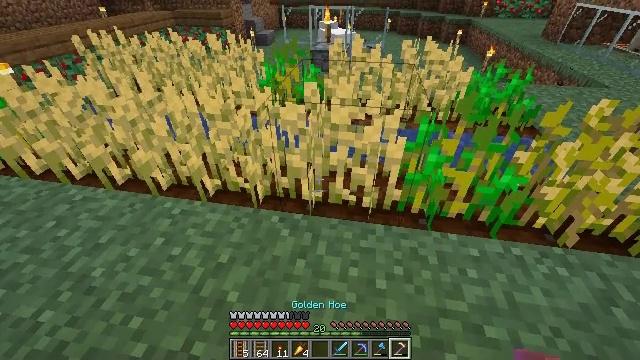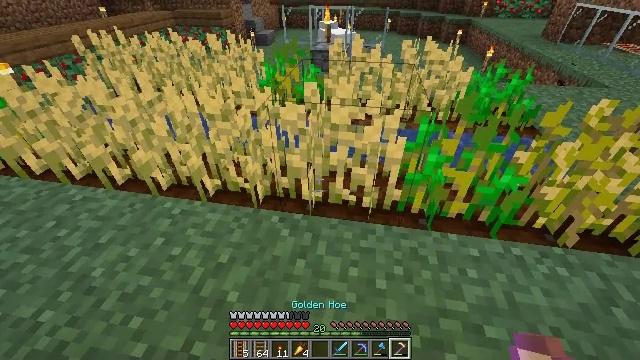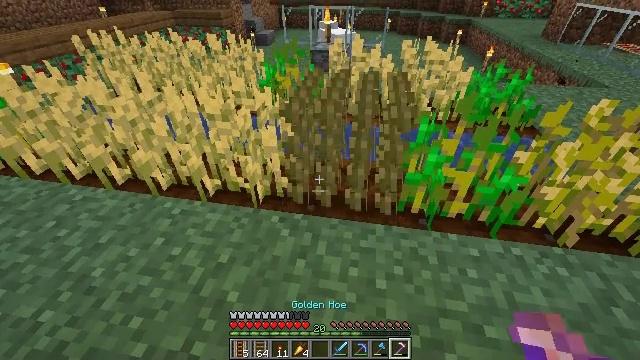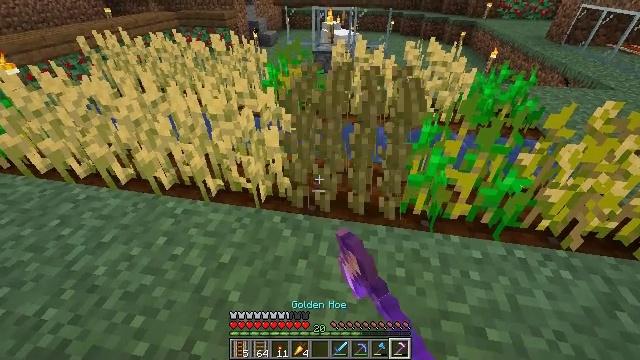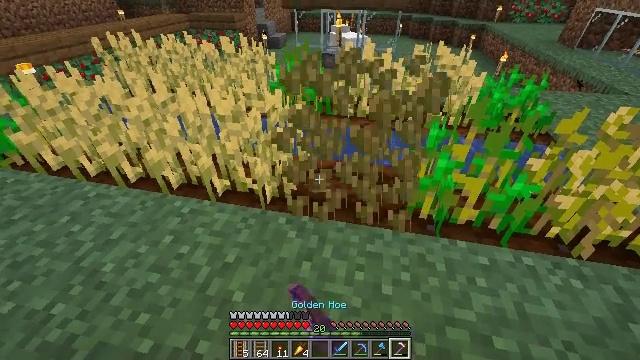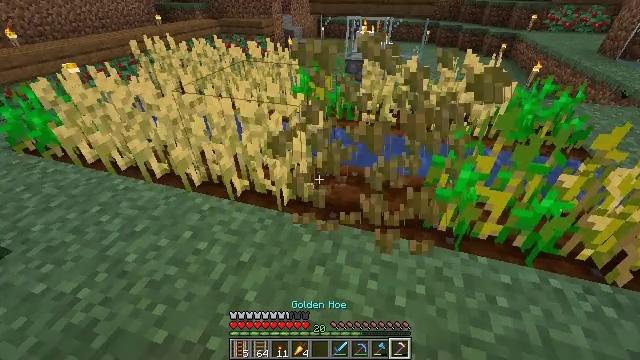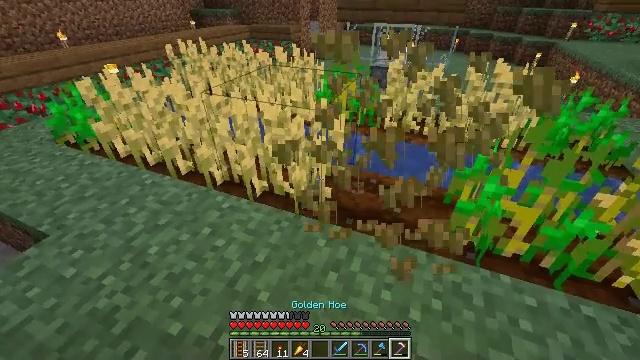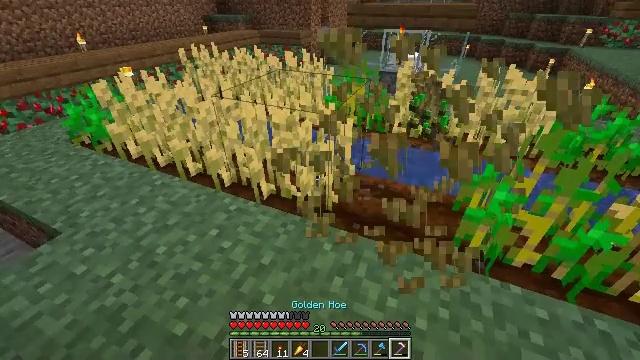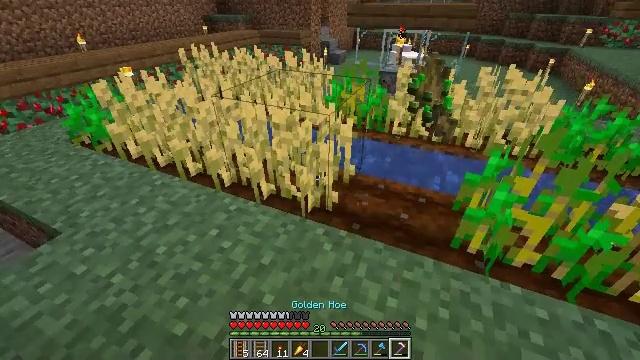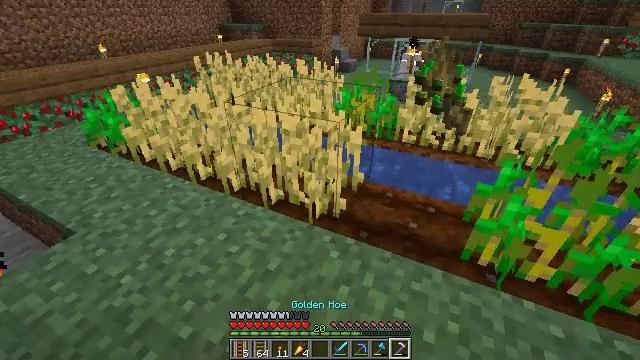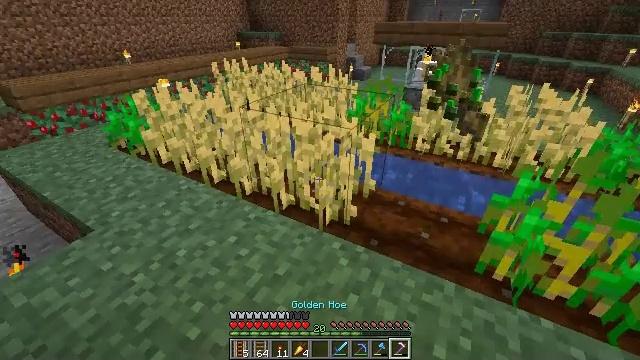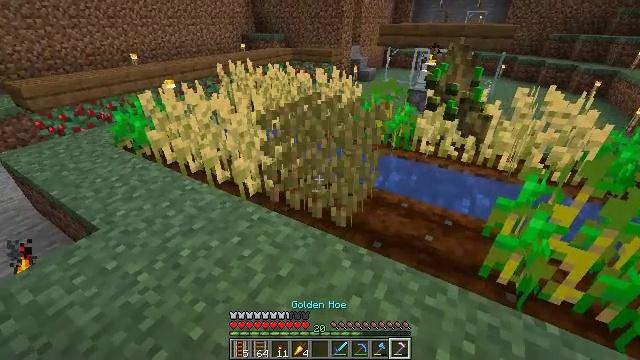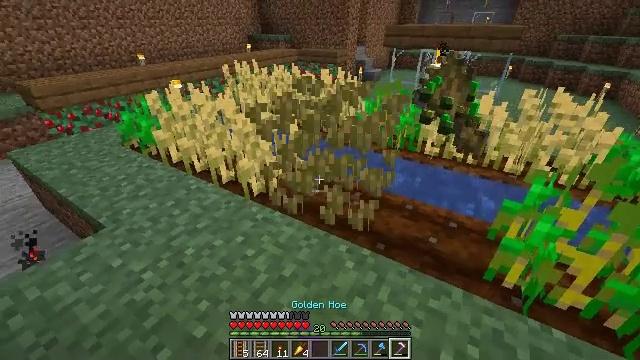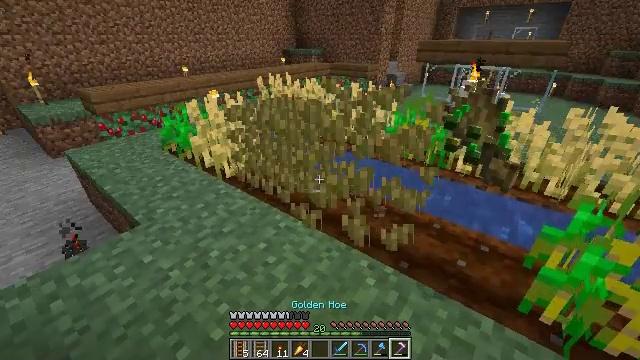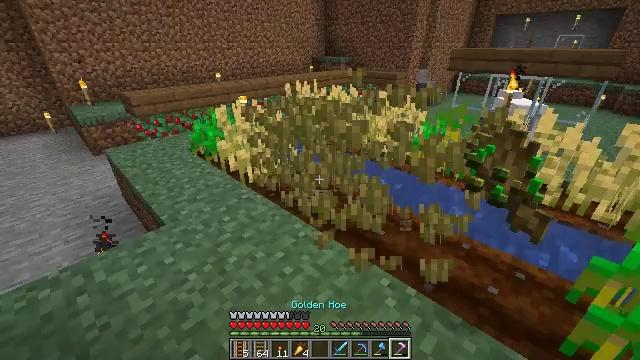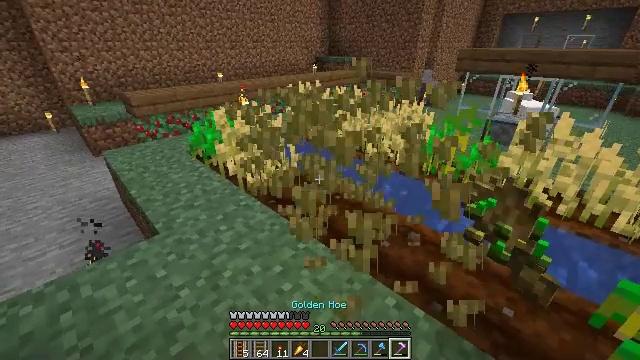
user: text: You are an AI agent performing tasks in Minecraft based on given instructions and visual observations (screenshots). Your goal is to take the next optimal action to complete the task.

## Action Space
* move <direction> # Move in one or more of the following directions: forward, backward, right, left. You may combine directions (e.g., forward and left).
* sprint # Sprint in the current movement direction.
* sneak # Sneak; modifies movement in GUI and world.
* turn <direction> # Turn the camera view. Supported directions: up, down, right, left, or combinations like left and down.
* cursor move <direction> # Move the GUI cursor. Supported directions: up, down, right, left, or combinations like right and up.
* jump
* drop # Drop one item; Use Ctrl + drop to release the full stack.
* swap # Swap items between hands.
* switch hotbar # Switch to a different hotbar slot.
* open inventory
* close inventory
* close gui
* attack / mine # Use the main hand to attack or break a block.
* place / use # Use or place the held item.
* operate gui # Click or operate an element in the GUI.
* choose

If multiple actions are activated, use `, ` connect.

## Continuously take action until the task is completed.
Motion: motion action
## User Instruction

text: Collect wheat crops.
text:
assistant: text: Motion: no_op
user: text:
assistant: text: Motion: attack / mine
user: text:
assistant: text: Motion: attack / mine
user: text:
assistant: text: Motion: turn left
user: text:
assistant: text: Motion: turn left and up
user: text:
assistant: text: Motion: turn left and up
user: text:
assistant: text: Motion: turn left
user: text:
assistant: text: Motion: no_op
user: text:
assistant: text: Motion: turn left and up
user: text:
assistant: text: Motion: turn left and up
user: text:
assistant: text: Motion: attack / mine
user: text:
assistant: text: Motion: turn left, attack / mine
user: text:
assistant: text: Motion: turn left and up, attack / mine
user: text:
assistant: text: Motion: move forward, turn left and up
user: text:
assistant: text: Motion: move forward
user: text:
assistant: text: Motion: move forward
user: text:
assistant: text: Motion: turn left
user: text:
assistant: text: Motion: turn left, attack / mine
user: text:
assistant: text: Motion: turn left, attack / mine
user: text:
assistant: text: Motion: turn left, attack / mine
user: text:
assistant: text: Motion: attack / mine
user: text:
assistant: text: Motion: turn left
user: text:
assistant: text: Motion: turn left
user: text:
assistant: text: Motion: turn left
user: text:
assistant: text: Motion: no_op
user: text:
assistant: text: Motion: no_op
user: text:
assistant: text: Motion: no_op
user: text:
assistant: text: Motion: no_op
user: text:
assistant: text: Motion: no_op
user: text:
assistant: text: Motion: no_op